【题型】填空题　【知识点】函数　【难度】easy
如图，已知点 \(A(2,0)\)、\(B(6,0)\) 和 \(C(4,2)\)，平移 \(\triangle ABC\) 得到 \(\triangle A'B'C'\)，顶点 \(A\)、\(B\)、\(C\) 分别与顶点 \(A'\)、\(B'\)、\(C'\) 对应. 如果点 \(A'\)、\(B'\) 都在抛物线 \(y = \frac{1}{2}x^2\) 上，那么点 \(C\) 到点 \(C'\) 的距离是 \underline{\quad\quad\quad\quad}.

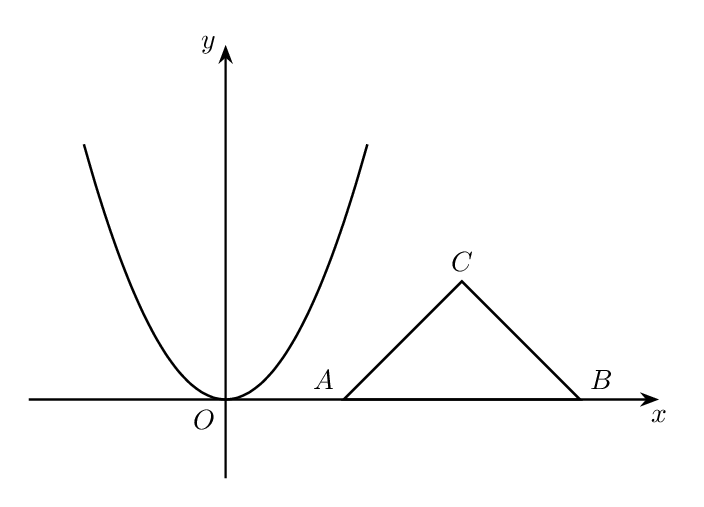
【解答】
\textbf{【答案】} $2\sqrt{5}$

\textbf{【知识点】} 已知图形的平移，求点的坐标、$y=ax^2$的图象和性质

\textbf{【分析】} 本题考查了图形平移与抛物线，掌握平移的性质以及得出$A'$、$B'$纵坐标相同是解题的关键；

已知$A(2,0)$、$B(6,0)$和$C(4,2)$，则$A(2,0)$平移后$A'$的坐标为$(2+m,0+n)$，$B'$的坐标为$(6+m,0+n)$，$A'$、$B'$都在抛物线$y = \frac{1}{2}x^2$上，且$A'$、$B'$纵坐标相同，可求得$m$，进而求的$n$，$CC' = \sqrt{m^2 + n^2}$，即可求得点$C$到点$C'$的距离.

\textbf{【详解】} 解：设$\triangle ABC$沿$x$轴方向平移了$m$个单位，沿$y$轴方向平移了$n$个单位，

则$A(2,0)$平移后$A'$的坐标为$(2+m,0+n)$，$B'$的坐标为$(6+m,0+n)$，

$\because A'$、$B'$都在抛物线$y = \frac{1}{2}x^2$上，且$A'$、$B'$纵坐标相同，

$\therefore \frac{1}{2}(2+m)^2 = \frac{1}{2}(6+m)^2$，

$\therefore$解得$m = -4$，

将$m = -4$代入$n = \frac{1}{2}(2+m)^2$，

$\therefore n = 2$，

$\therefore CC' = \sqrt{m^2 + n^2} = \sqrt{(-4)^2 + 2^2} = 2\sqrt{5}$.

故答案为：$2\sqrt{5}$.